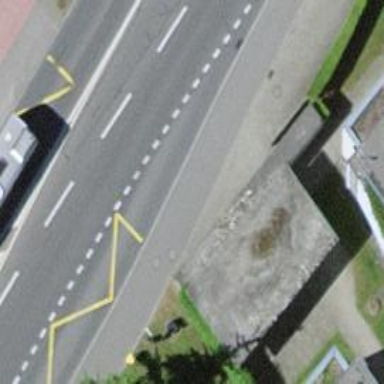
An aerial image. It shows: Asphalt platform for public transport.